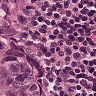
Metastatic tissue present: yes